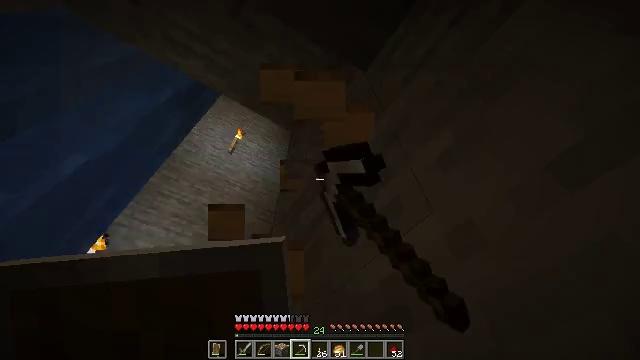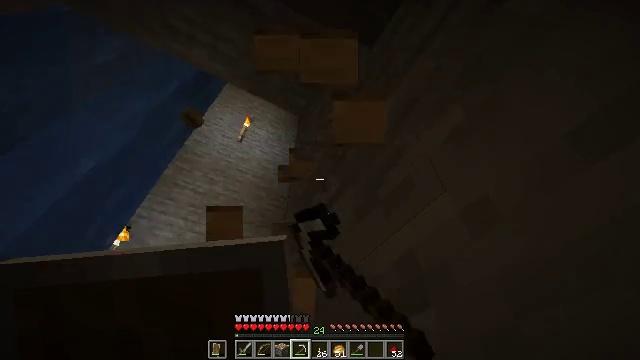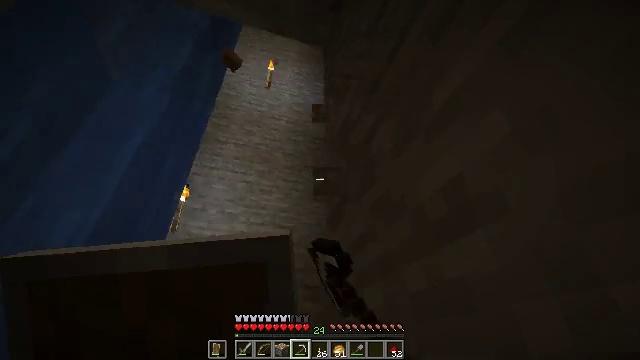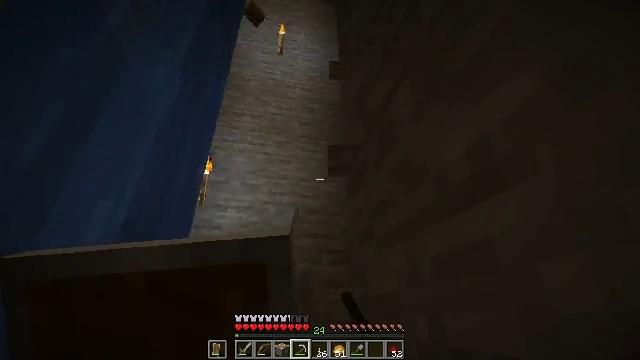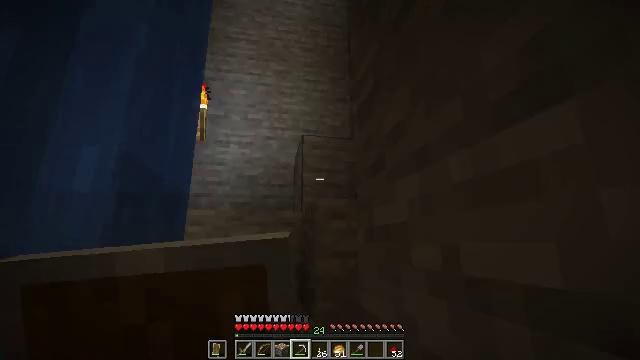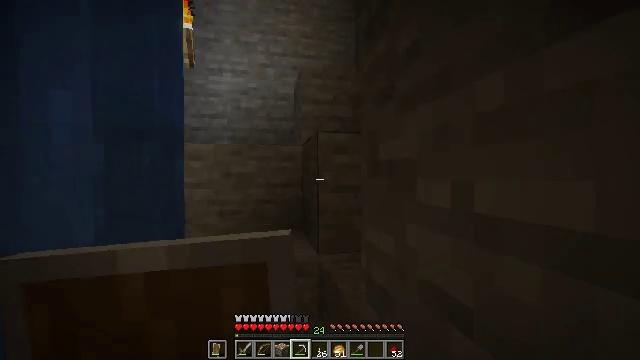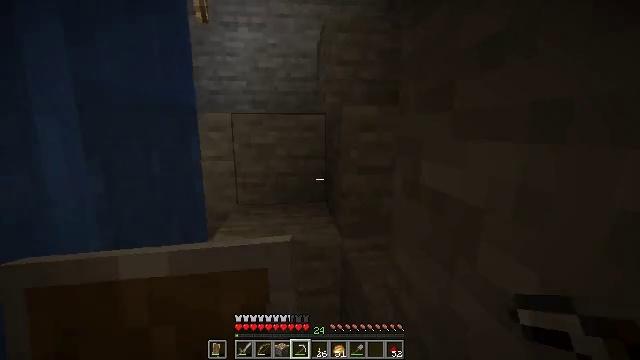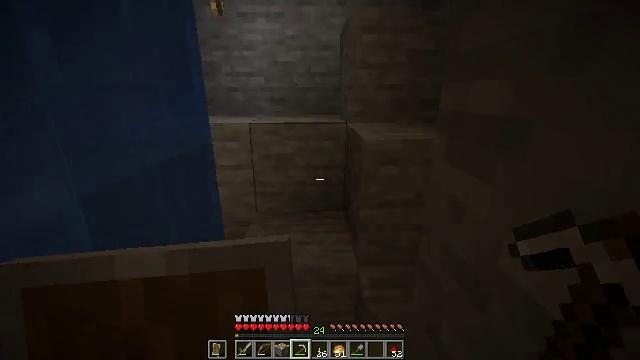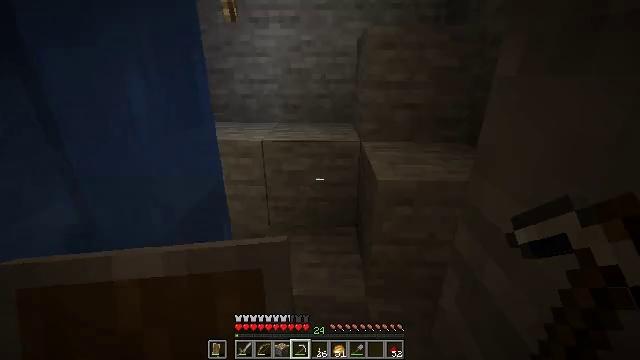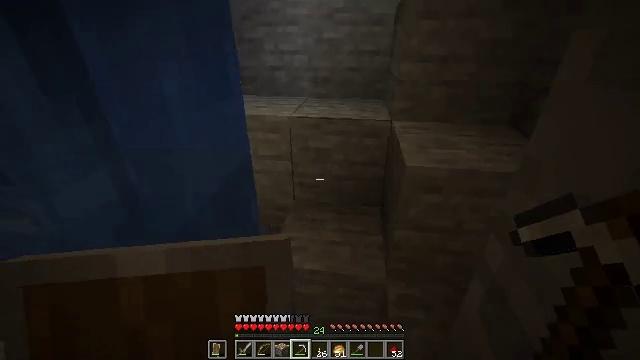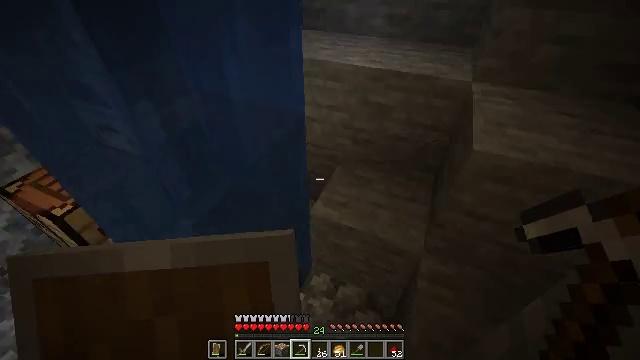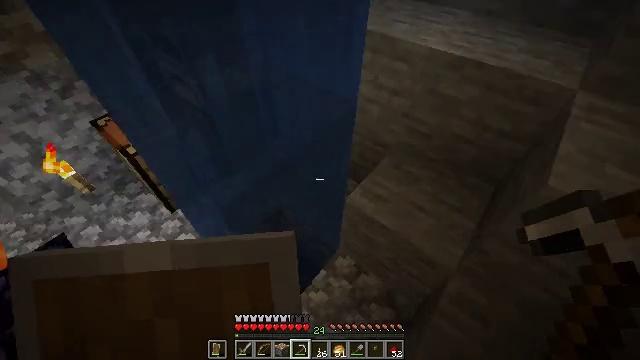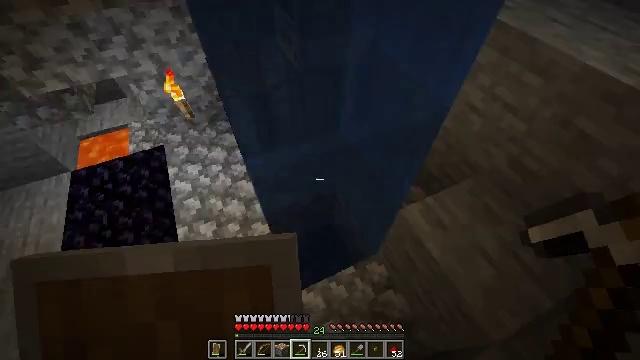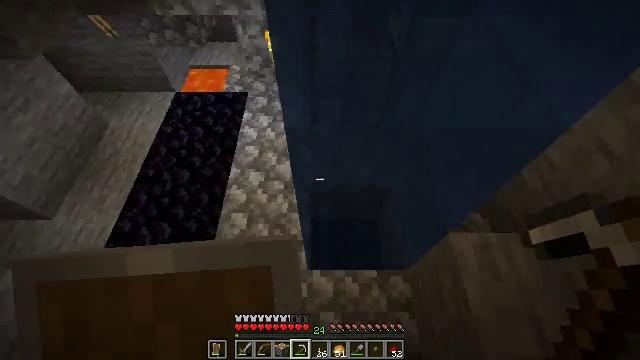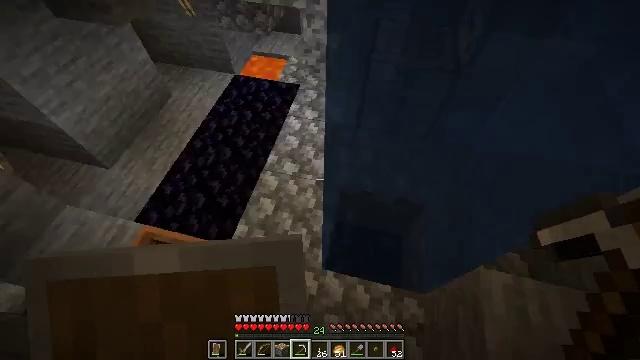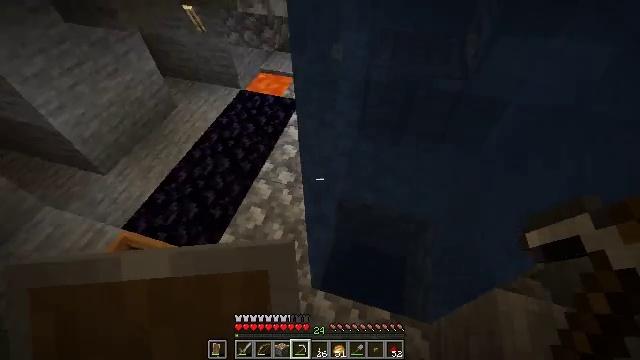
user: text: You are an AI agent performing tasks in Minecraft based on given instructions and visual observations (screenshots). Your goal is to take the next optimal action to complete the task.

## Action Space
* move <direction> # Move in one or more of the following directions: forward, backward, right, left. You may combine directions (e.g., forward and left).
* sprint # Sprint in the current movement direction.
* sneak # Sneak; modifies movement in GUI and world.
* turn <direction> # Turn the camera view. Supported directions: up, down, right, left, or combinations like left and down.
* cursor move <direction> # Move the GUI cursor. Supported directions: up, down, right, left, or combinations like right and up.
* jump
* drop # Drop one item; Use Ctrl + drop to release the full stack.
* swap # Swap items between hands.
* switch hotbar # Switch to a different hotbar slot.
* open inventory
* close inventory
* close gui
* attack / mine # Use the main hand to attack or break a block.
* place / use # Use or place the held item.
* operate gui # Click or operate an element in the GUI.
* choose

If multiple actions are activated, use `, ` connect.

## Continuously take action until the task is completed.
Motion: motion action
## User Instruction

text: Drop an oak button.
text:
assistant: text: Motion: turn left and down, attack / mine
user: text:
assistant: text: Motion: turn left and down
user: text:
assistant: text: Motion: turn left and down
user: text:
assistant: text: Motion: move forward, turn down
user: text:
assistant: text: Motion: move forward, turn down
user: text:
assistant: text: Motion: move forward, turn left and down, jump
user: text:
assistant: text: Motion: move forward, turn left and down, jump
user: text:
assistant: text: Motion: move forward, turn left and down
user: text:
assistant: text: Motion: move forward, turn left and down
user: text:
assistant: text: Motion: move forward, turn left and down
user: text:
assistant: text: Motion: move forward, turn left and down
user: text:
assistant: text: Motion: turn left and down
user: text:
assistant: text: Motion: turn left and down
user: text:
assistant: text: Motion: turn left
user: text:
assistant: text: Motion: move forward, turn left and up
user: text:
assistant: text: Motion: move forward and move left
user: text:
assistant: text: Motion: move forward and move left
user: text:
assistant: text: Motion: move forward and move left, turn left and down
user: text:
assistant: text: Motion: move forward and move left, turn left
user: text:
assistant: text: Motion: move forward and move left, turn left
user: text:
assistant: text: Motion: move forward and move left
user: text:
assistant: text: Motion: move forward and move left
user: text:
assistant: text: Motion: move forward and move left
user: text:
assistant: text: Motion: move forward and move left
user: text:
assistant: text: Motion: move forward and move left
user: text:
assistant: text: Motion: move forward and move left, turn up
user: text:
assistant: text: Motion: move forward, turn up
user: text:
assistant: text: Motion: move forward, turn right and up
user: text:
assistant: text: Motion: move forward, turn right and up
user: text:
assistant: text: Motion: move forward, turn right and up